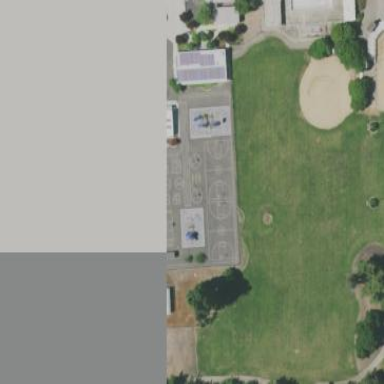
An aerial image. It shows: Asphalt schoolyard.